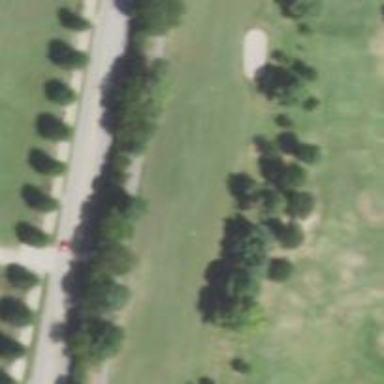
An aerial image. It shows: Golf fairway surrounded by grass.